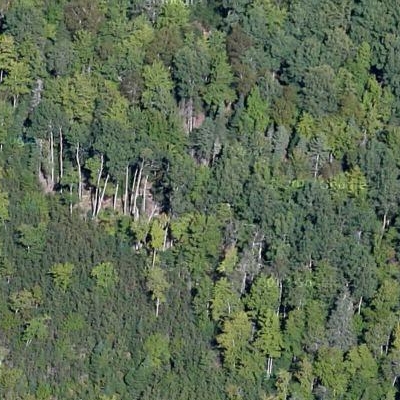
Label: Forest